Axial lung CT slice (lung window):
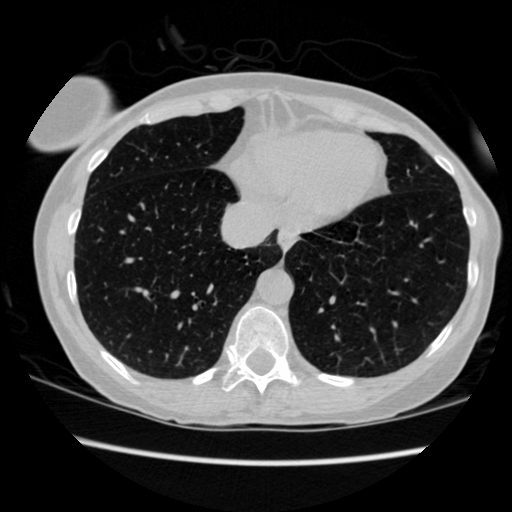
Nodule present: no